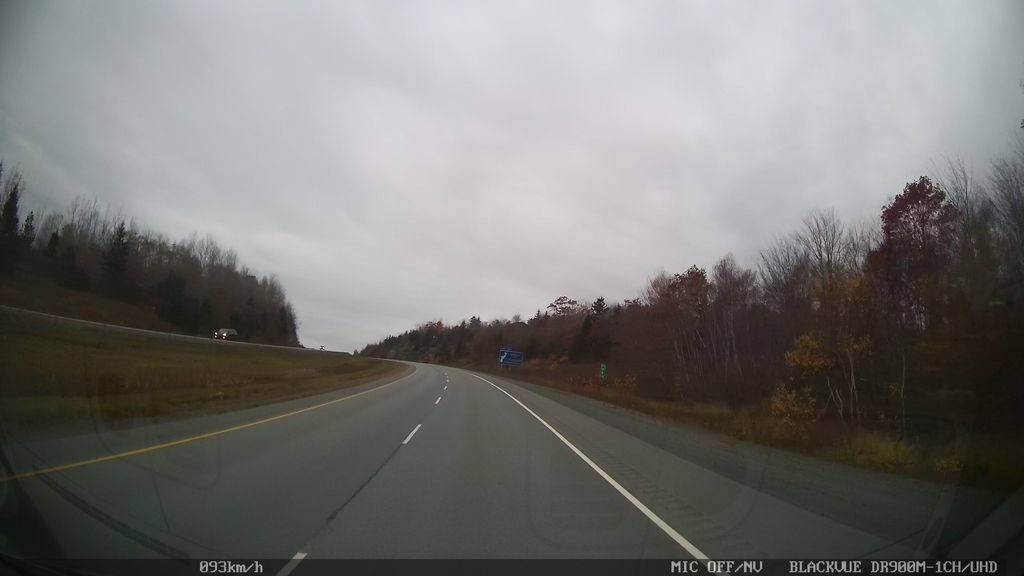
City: halifax